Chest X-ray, PA view. Patient: 43 years old, sex M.
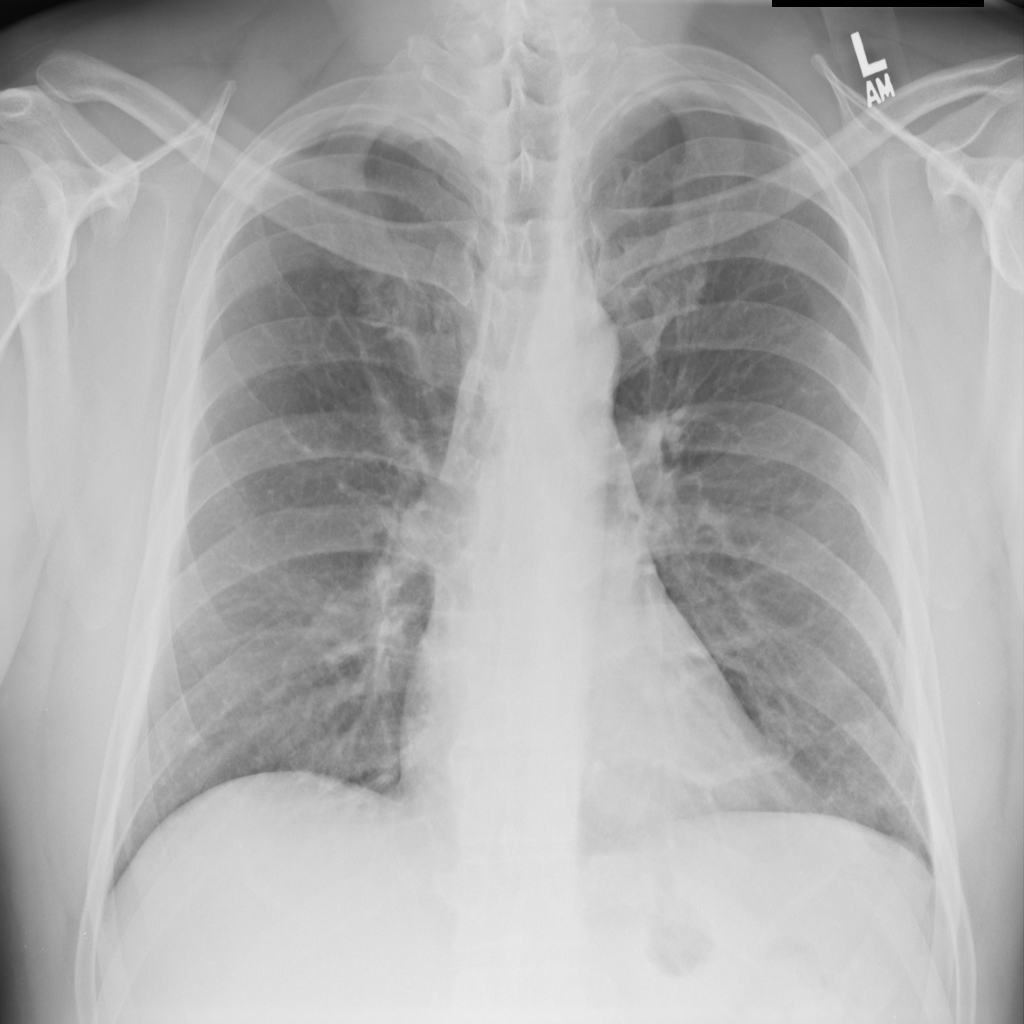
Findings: No Finding